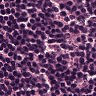
Metastatic tissue present: no